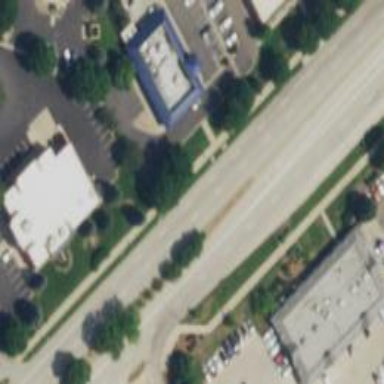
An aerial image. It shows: Trunk highway.